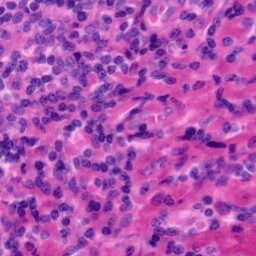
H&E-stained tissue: Tonsil